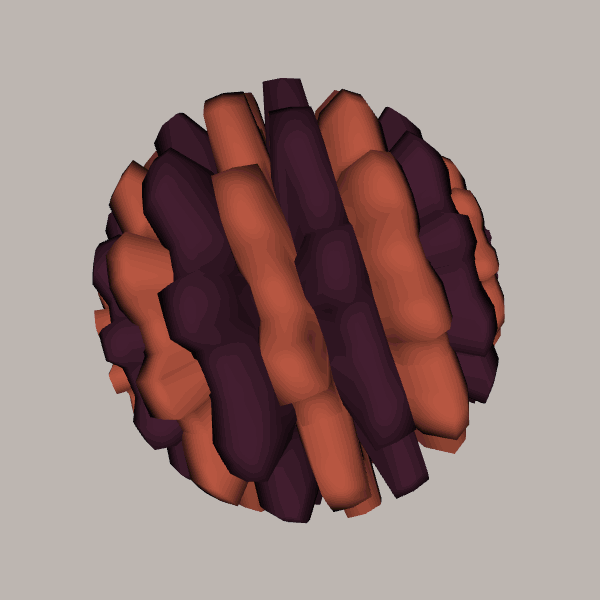
Background: light